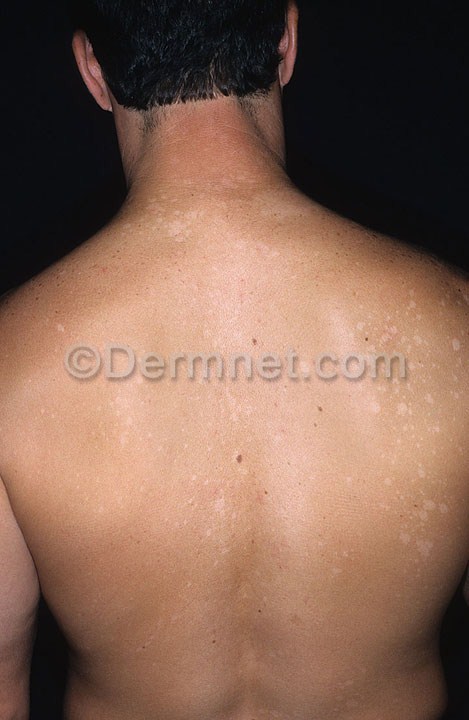
Disease: Tinea Ringworm Candidiasis and other Fungal Infections